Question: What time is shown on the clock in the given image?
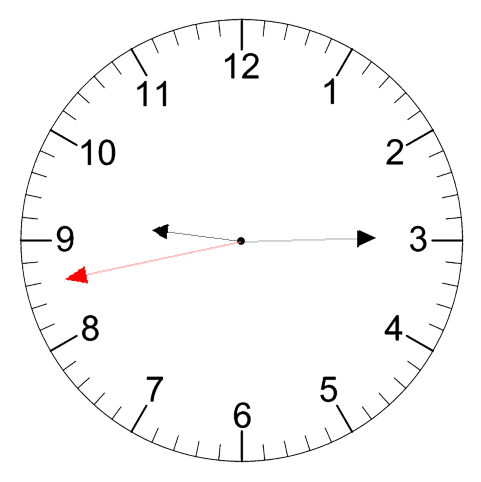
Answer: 09:14:43